Question: I know that there is some resource online about SimRank but I can't find any code for implement SimRank for Jung Graph. Basically,in an undirected graph, SimRank Similarity between 2 nodes is defined as follow

Then I have a jung Graph
'''
import edu.uci.ics.jung.graph.Graph;
import edu.uci.ics.jung.graph.UndirectedSparseGraph;
public SimpleGraphView() {
// Graph<V, E> where V is the type of the vertices and E is the type of the edges
g = new UndirectedSparseGraph<Integer, String>();
// Add some vertices. From above we defined these to be type Integer.
g.addVertex((Integer)1);
g.addVertex((Integer)2);
g.addVertex((Integer)3);
g.addEdge("Edge-A", 1, 2);
g.addEdge("Edge-B", 2, 3);
}
'''
How I gonna implement this algorithm ? I know it is a recursive but I can limit the iteration if it is convient
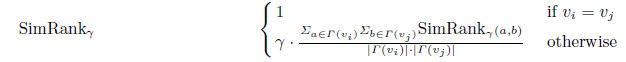
Answer: An attempt of an implementation according to <URL>
This has been tested or verified extensively, but might in any case at least serve as a starting point.
'''
package stackoverflow;
import java.util.ArrayList;
import java.util.Collection;
import java.util.LinkedHashMap;
import java.util.List;
import java.util.Locale;
import java.util.Map;
import edu.uci.ics.jung.graph.Graph;
import edu.uci.ics.jung.graph.UndirectedSparseGraph;
import edu.uci.ics.jung.graph.util.Pair;
public class JUNGSimRank
{
public static void main(String[] args)
{
Graph<Integer, String> g =
new UndirectedSparseGraph<Integer, String>();
g.addVertex((Integer)1);
g.addVertex((Integer)2);
g.addVertex((Integer)3);
g.addEdge("Edge-A", 1, 2);
g.addEdge("Edge-B", 2, 3);
Map<Pair<Integer>, Float> simRank = computeSimRank(g);
print(g, simRank);
}
/**
* Compute the SimRank for the vertices of the given graph.
*
* @param <V> The vertex type
* @param g The graph
* @return The SimRank, as a map from pairs of vertices to
* their similarity
*/
private static <V> Map<Pair<V>, Float> computeSimRank(Graph<V,?> g)
{
final int kMax = 5;
final float C = 0.8f;
Map<Pair<V>, Float> currentR = computeInitialSimRank(g);
Map<Pair<V>, Float> nextR = new LinkedHashMap<Pair<V>, Float>();
for (int k=0; k<kMax; k++)
{
for (V a : g.getVertices())
{
for (V b : g.getVertices())
{
float sum = computeSum(g, a, b, currentR);
Pair<V> ab = new Pair<V>(a,b);
int sia = g.inDegree(a);
int sib = g.inDegree(b);
if (sia == 0 || sib == 0)
{
nextR.put(ab, 0.0f);
}
else
{
nextR.put(ab, C / (sia * sib) * sum);
}
}
}
//System.out.println("After iteration "+k);
//print(g, nextR);
Map<Pair<V>, Float> temp = nextR;
nextR = currentR;
currentR = temp;
}
return currentR;
}
/**
* Compute the sum of all SimRank values of all incoming
* neighbors of the given vertices
*
* @param <V> The vertex type
* @param g The graph
* @param a The first vertex
* @param b The second vertex
* @param simRank The current SimRank
* @return The sum of the SimRank values of the
* incoming neighbors of the given vertices
*/
private static <V> float computeSum(
Graph<V,?> g, V a, V b, Map<Pair<V>, Float> simRank)
{
Collection<V> ia = g.getPredecessors(a);
Collection<V> ib = g.getPredecessors(b);
float sum = 0;
for (V iia : ia)
{
for (V ijb : ib)
{
Pair<V> key = new Pair<V>(iia, ijb);
Float r = simRank.get(key);
sum += r;
}
}
return sum;
}
/**
* Compute the initial SimRank for the vertices of the given graph.
* This initial SimRank for two vertices (a,b) is 0.0f when
* a != b, and 1.0f when a == b
*
* @param <V> The vertex type
* @param g The graph
* @return The SimRank, as a map from pairs of vertices to
* their similarity
*/
private static <V> Map<Pair<V>, Float> computeInitialSimRank(Graph<V,?> g)
{
Map<Pair<V>, Float> R0 = new LinkedHashMap<Pair<V>, Float>();
for (V a : g.getVertices())
{
for (V b : g.getVertices())
{
Pair<V> ab = new Pair<V>(a,b);
if (a.equals(b))
{
R0.put(ab, 1.0f);
}
else
{
R0.put(ab, 0.0f);
}
}
}
return R0;
}
/**
* Print a table with the SimRank values
*
* @param <V> The vertex type
* @param g The graph
* @param simRank The SimRank
*/
private static <V> void print(Graph<V,?> g, Map<Pair<V>, Float> simRank)
{
final int columnWidth = 8;
final String format = "%4.3f";
List<V> vertices = new ArrayList<V>(g.getVertices());
System.out.printf("%"+columnWidth+"s", "");
for (int j=0; j<vertices.size(); j++)
{
String s = String.valueOf(vertices.get(j));
System.out.printf("%"+columnWidth+"s", s);
}
System.out.println();
for (int i=0; i<vertices.size(); i++)
{
String s = String.valueOf(vertices.get(i));
System.out.printf("%"+columnWidth+"s", s);
for (int j=0; j<vertices.size(); j++)
{
V a = vertices.get(i);
V b = vertices.get(j);
Pair<V> ab = new Pair<V>(a,b);
Float value = simRank.get(ab);
String vs = String.format(Locale.ENGLISH, format, value);
System.out.printf("%"+columnWidth+"s", vs);
}
System.out.println();
}
}
}
'''